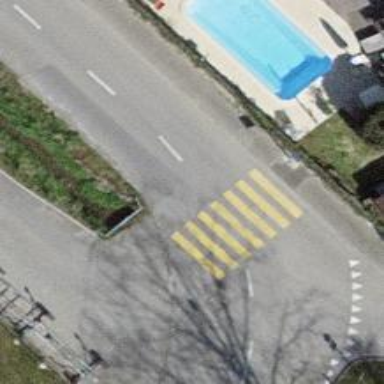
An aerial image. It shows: Marked road crossing.